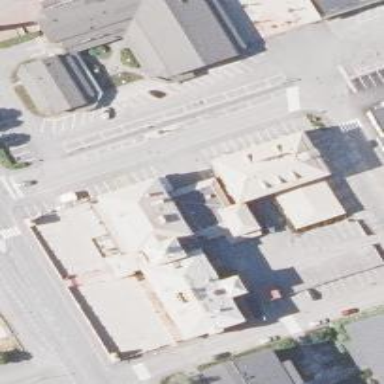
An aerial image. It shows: Healthcare clinic is depicted in the image.